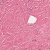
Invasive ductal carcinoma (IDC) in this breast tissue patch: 0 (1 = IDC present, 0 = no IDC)